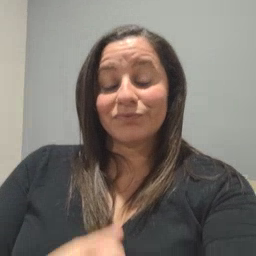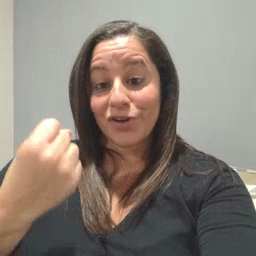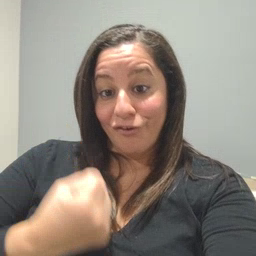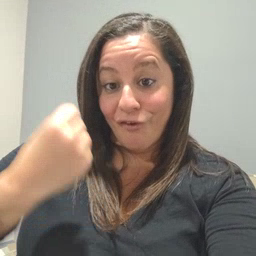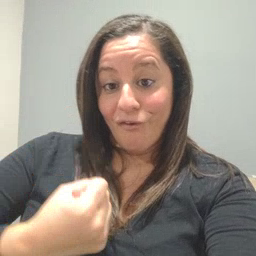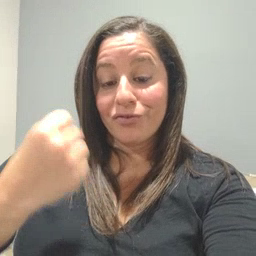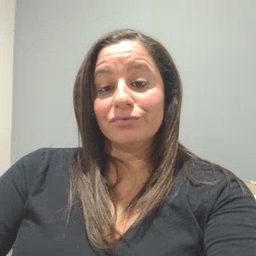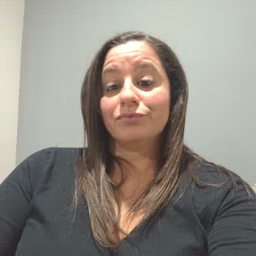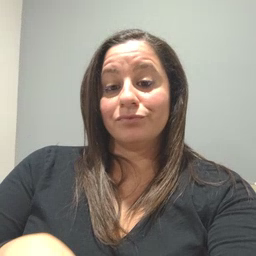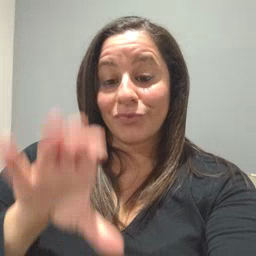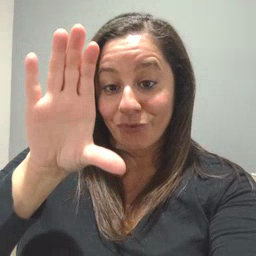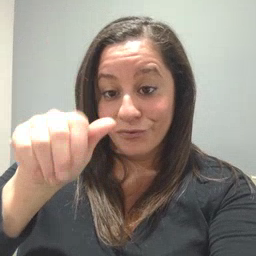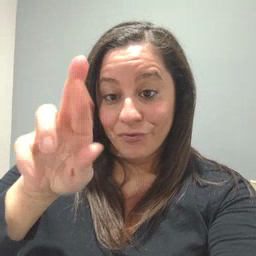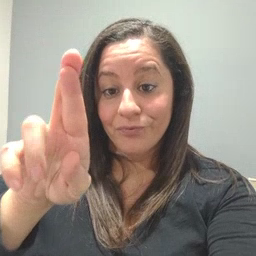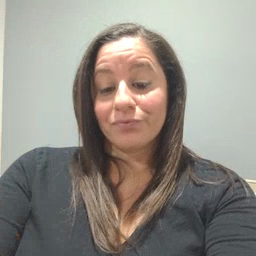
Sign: car